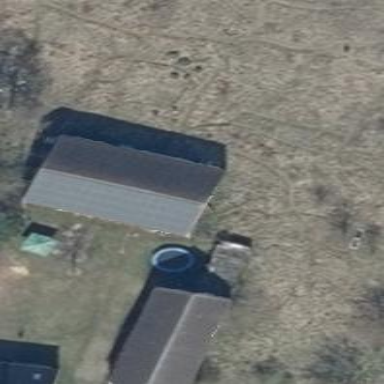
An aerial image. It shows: Barn.